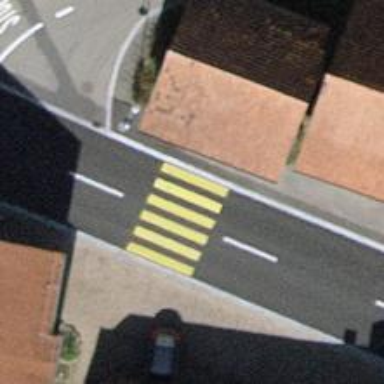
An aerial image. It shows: Asphalt footway with marked zebra crossing.